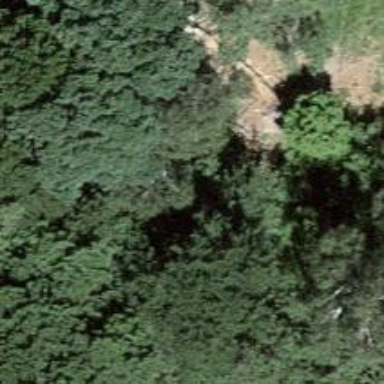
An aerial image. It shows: Path.